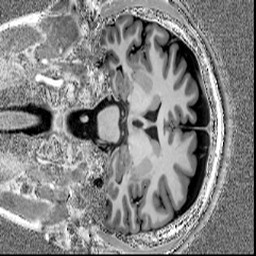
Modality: T1w
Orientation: coronal
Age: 25
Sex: male
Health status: healthy
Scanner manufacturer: siemens
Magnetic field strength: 7 T
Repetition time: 4.3 s
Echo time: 0.00227 s